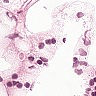
Metastatic tissue present: no